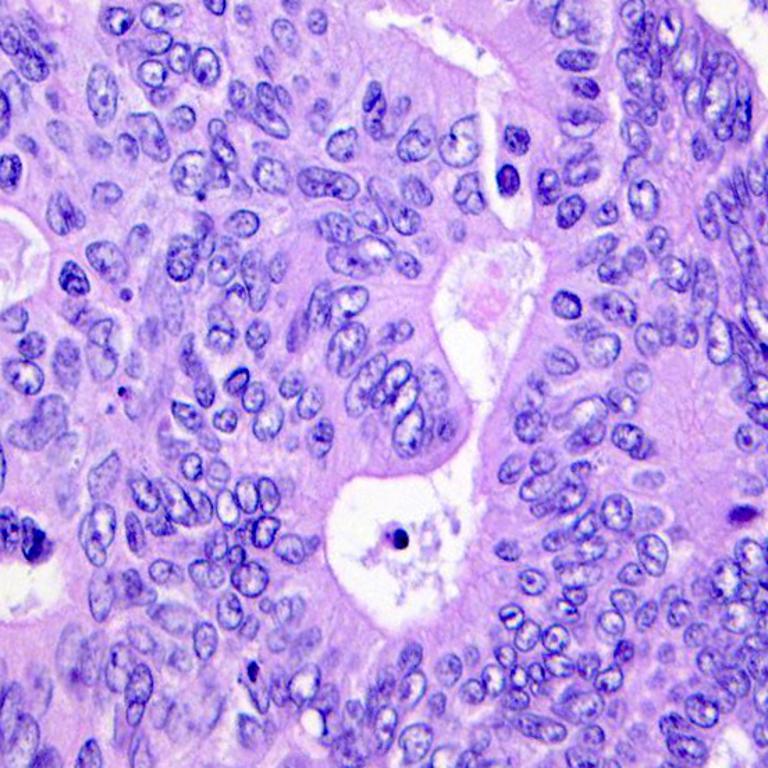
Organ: colon
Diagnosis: adenocarcinomas